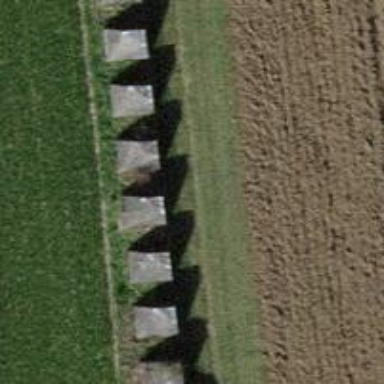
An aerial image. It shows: Block barrier.